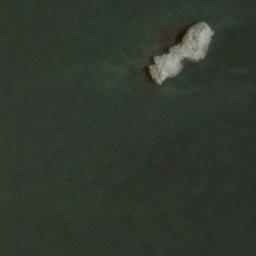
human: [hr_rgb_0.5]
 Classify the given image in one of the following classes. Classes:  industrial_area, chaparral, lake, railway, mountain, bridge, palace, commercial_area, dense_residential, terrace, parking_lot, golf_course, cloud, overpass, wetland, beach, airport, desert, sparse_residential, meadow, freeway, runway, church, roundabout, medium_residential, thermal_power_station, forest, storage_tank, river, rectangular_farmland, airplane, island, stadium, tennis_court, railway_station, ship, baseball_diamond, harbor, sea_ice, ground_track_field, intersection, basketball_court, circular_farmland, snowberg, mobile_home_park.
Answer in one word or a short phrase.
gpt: island